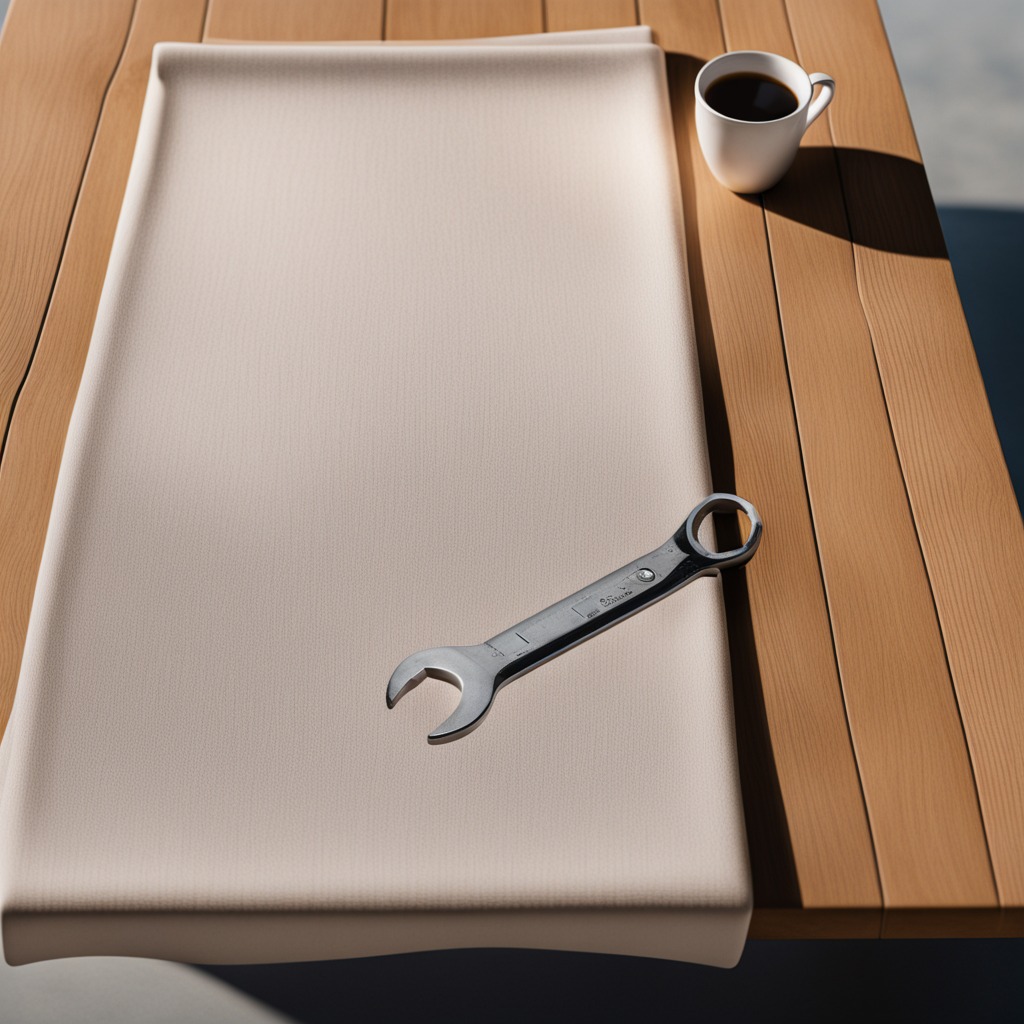
A wrench lying on the wooden table in the outdoor workshop during daytime bright natural light soft shadows worn but beneath the cloth.